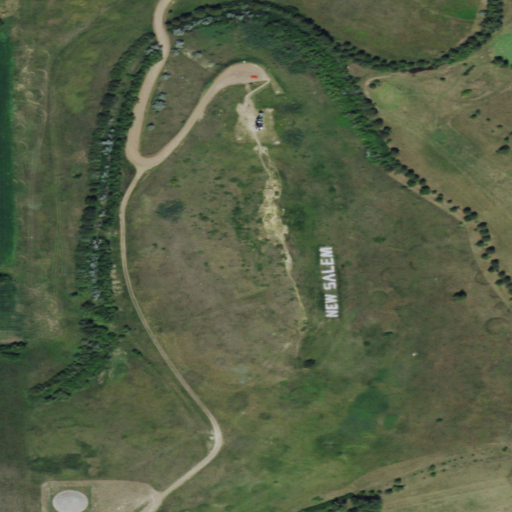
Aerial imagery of mountain in North Dakota named School Hill containing grassland, shrub, and cultivated crops